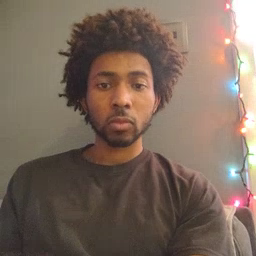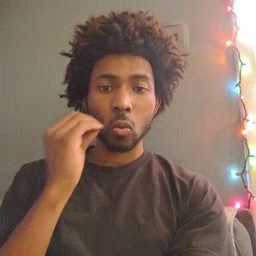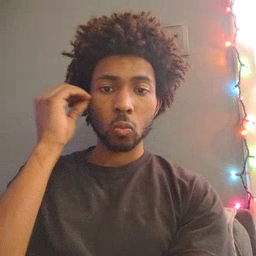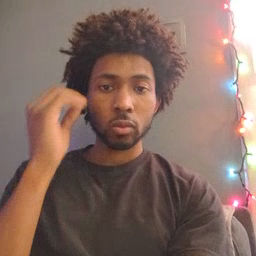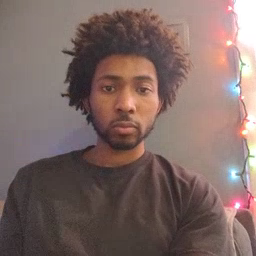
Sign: home